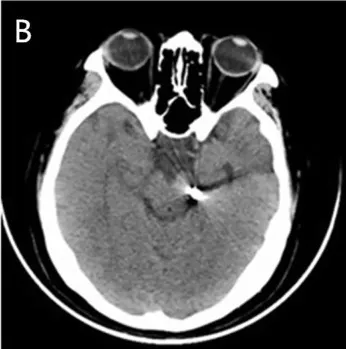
Reexamination of DSA showing the coil was stable and there was no in situ thrombus (C,D).
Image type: radiology (ct)